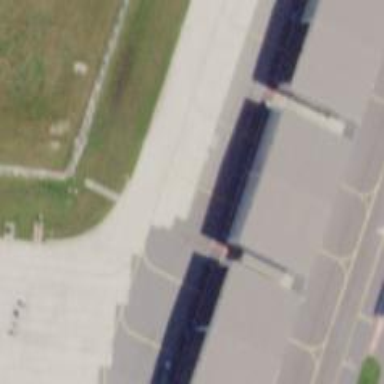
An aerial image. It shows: View of taxiway at the airport.